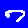
Digit: 7